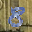
Label: 8